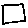
Label: square